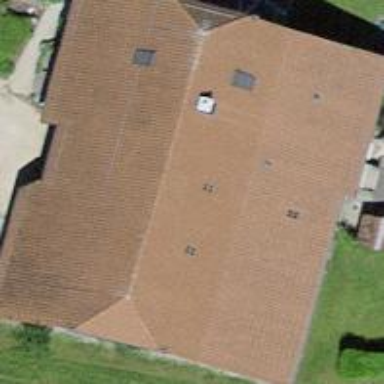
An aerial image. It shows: Farm building.